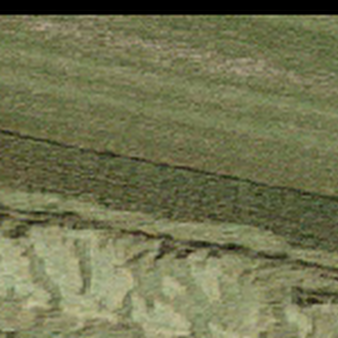
Label: other